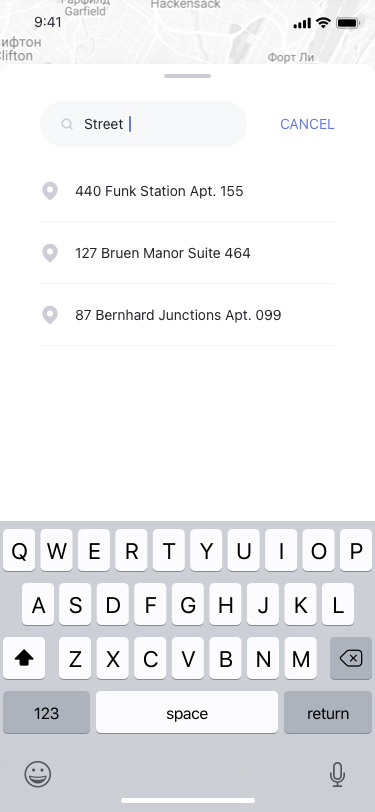
Text in this UI design:
Street